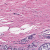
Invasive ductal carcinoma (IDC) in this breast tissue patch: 0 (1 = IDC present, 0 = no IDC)